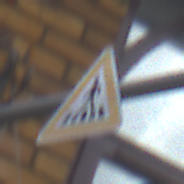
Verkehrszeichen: FussgaengerueberwegRechts
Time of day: MorningAfternoon
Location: Outdoor (Urban)
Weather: Overcast
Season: NotSpecified
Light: Natural